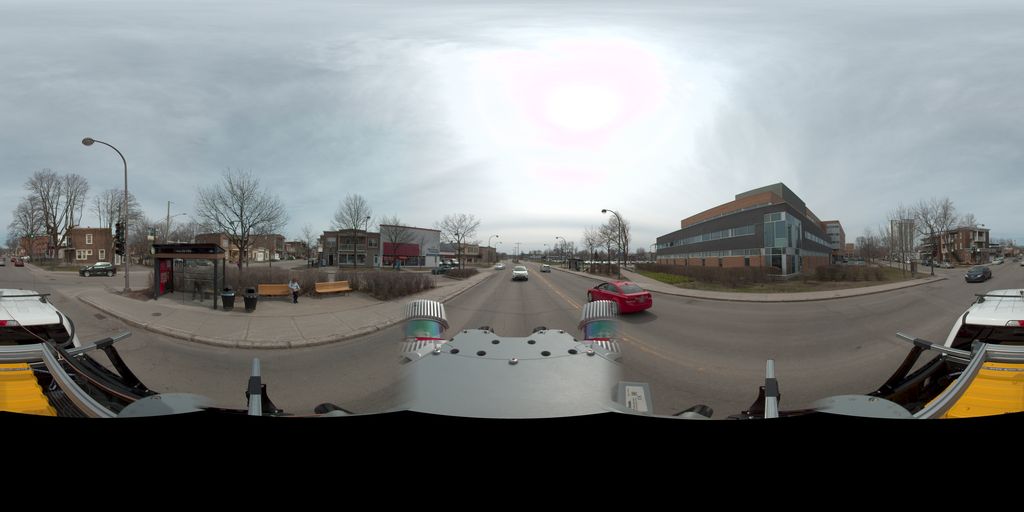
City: quebec_city